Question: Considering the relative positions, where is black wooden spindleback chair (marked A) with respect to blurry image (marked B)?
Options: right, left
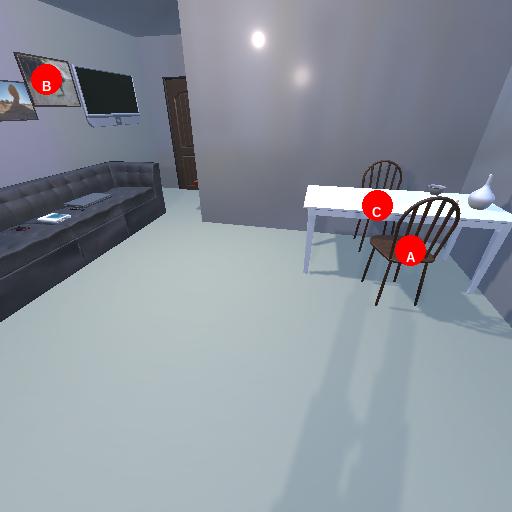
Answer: right